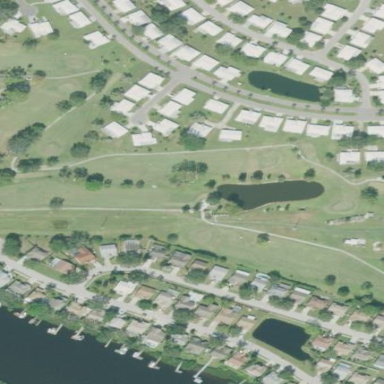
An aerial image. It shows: Golf course.